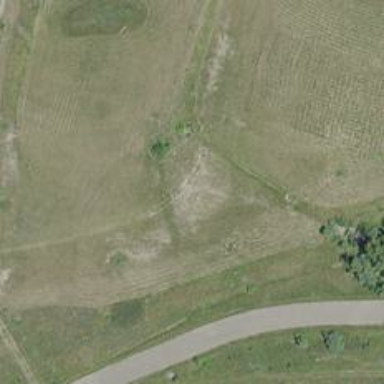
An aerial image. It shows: Disc golf basket.